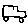
Label: car